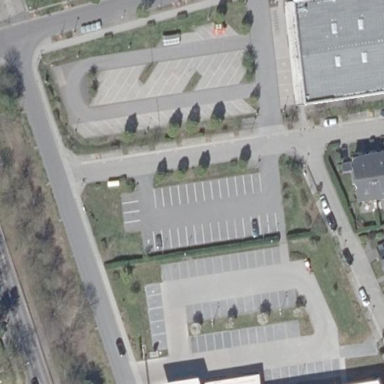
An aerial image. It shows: Parking area with asphalt surface.